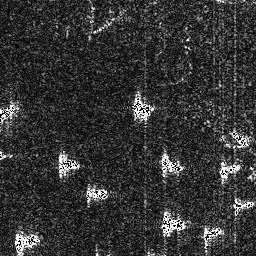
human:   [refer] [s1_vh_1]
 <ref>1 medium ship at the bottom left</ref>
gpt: <box>[[4, 90, 16, 99, 0]]</box>

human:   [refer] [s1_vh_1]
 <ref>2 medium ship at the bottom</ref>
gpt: <box>[[32, 71, 42, 80, 0]], [[62, 82, 72, 91, 0]]</box>

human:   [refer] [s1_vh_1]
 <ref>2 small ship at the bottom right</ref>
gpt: <box>[[78, 87, 86, 96, 0]], [[90, 76, 98, 84, 0]]</box>

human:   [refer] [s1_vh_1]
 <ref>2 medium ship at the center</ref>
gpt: <box>[[50, 35, 58, 46, 0]], [[61, 58, 71, 68, 0]]</box>

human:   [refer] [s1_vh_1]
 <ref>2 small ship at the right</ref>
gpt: <box>[[84, 62, 93, 70, 0]], [[89, 50, 96, 57, 0]]</box>